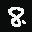
Label: 8